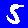
Digit: 5